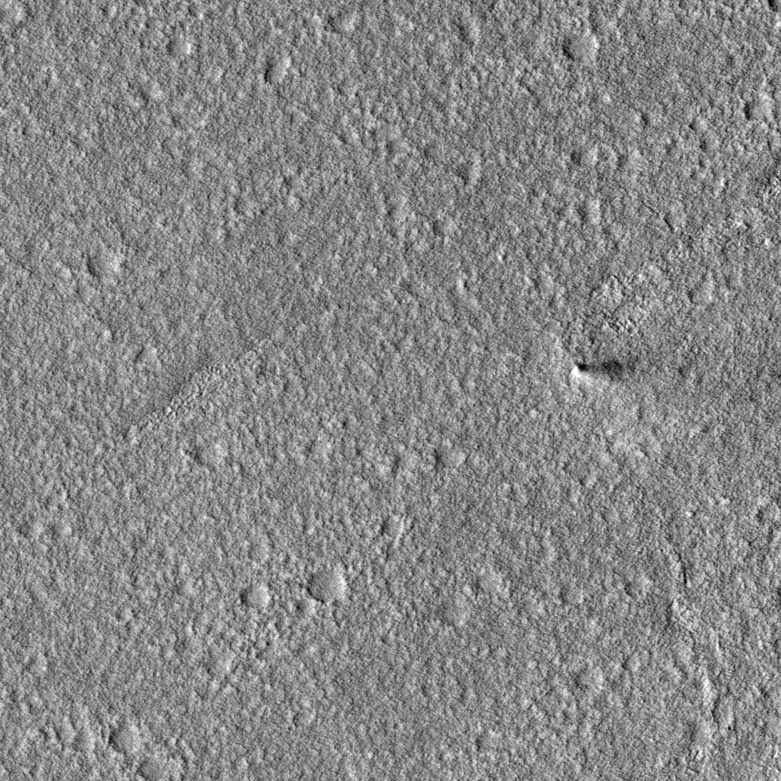
Label: dustdevil